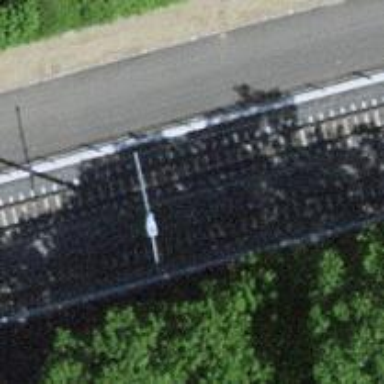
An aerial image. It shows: Tram railway with 1 track and contact lines for electrification.